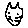
Label: cat